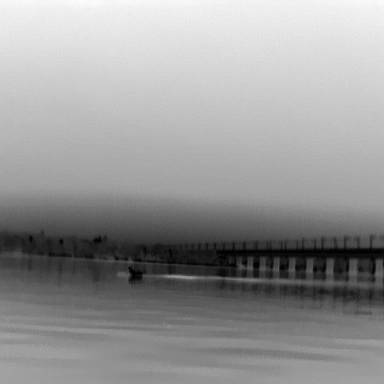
There is a canoe in the infrared image.